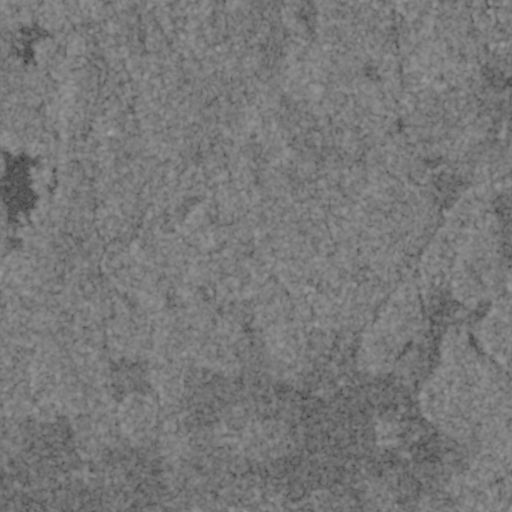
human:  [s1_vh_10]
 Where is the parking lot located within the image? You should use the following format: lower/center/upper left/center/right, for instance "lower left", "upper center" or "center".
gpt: The parking lot is located in the lower center of the image.
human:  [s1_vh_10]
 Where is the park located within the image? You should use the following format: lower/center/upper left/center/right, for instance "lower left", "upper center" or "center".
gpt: There is no park in the image.

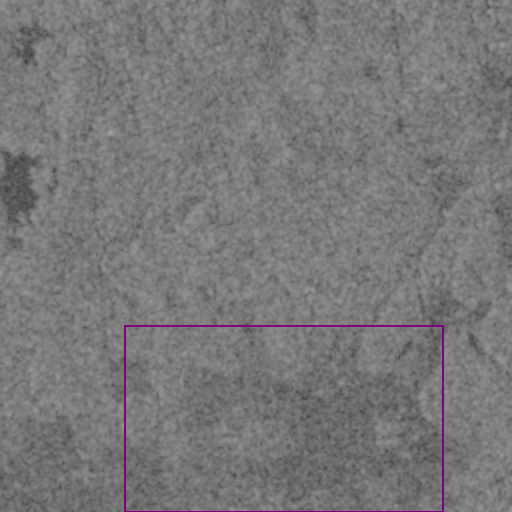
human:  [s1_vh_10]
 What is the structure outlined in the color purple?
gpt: The structure outlined in purple is a crop field.
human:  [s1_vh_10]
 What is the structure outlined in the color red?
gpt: There is no red outline.